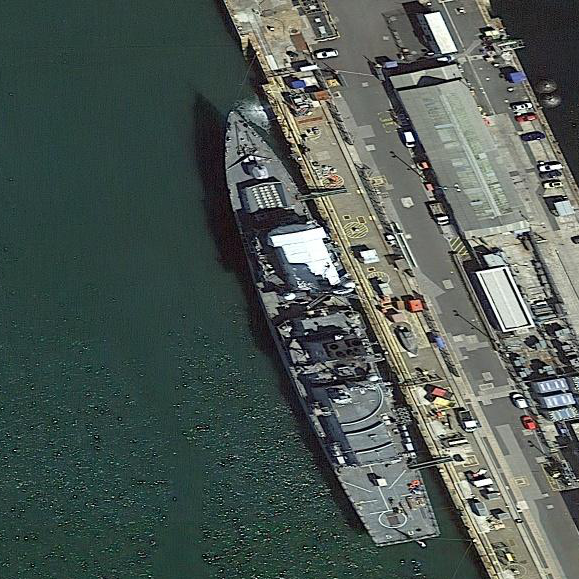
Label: Type_45_destroyer